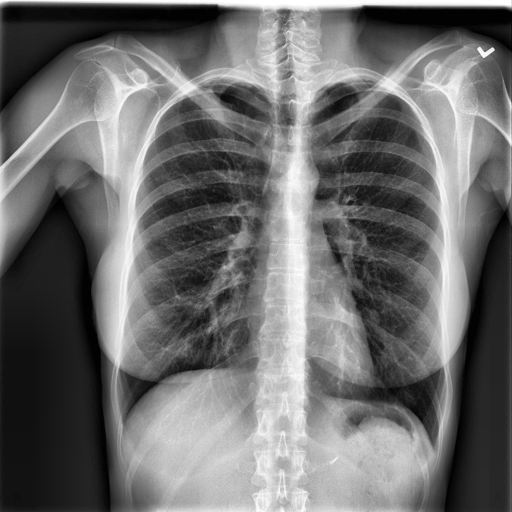
Finding: NORMAL